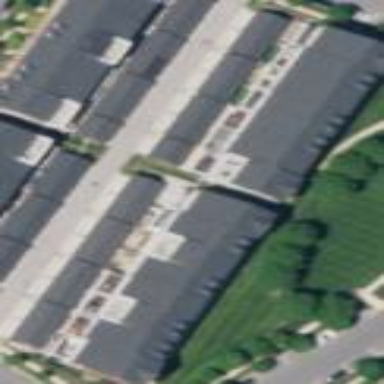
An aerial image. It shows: Terrace building.